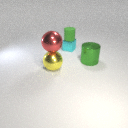
large green metal cylinder to the right of large yellow metal sphere